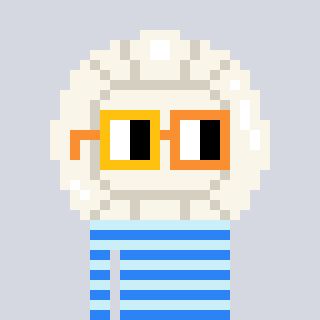
a pixel art character with square yellow and orange glasses, a volleyball-shaped head and a cold-colored body on a cool background